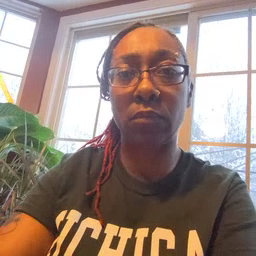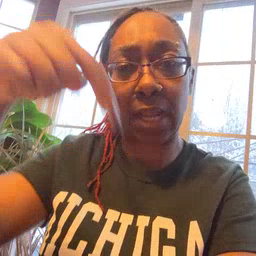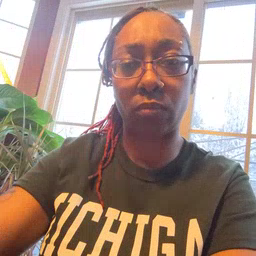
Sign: down